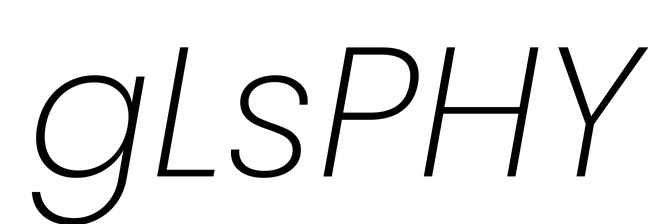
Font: Poppins-ExtraLightItalic